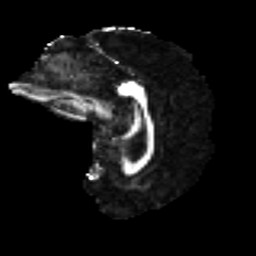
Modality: FA
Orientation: sagittal
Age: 30
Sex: female
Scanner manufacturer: ge
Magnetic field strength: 3 T
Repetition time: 7.8 s
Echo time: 0.061 s